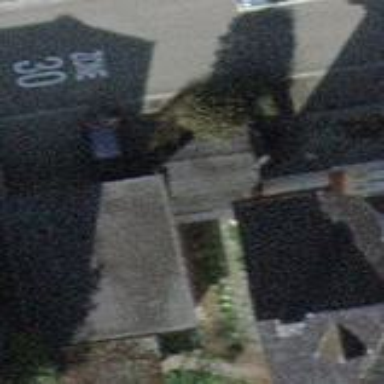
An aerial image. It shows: Group of garages.